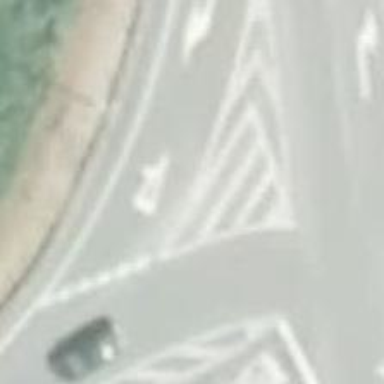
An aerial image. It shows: Road with "give way" sign.